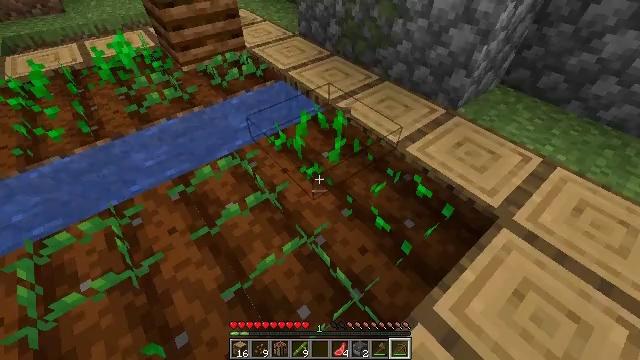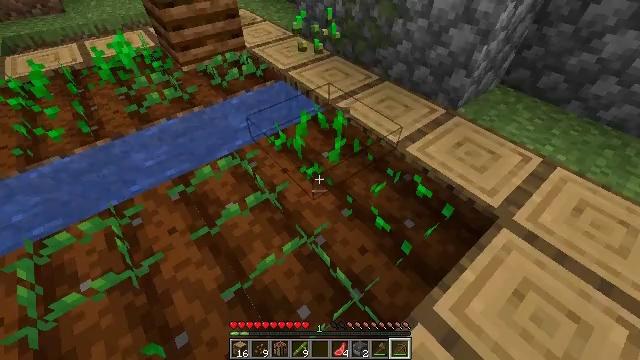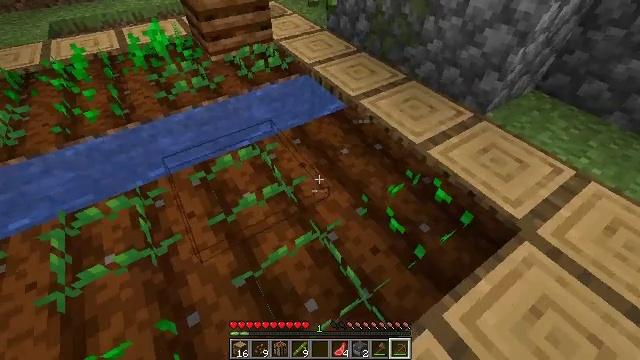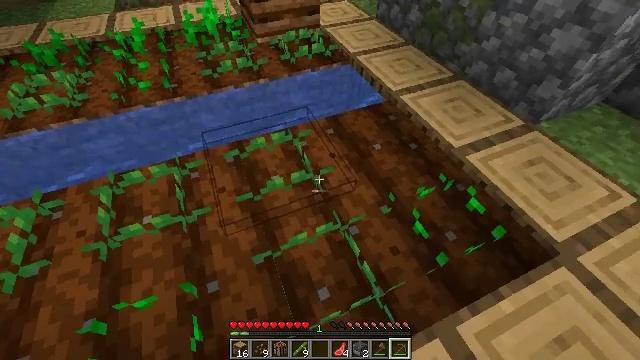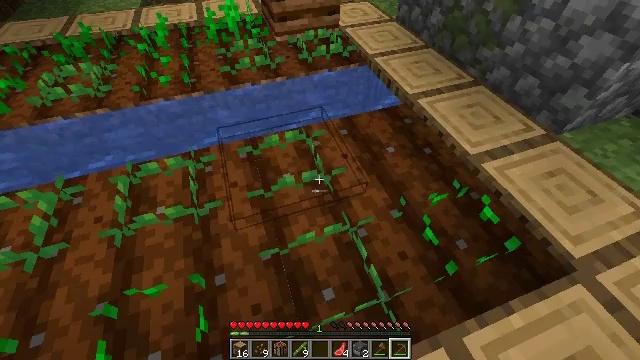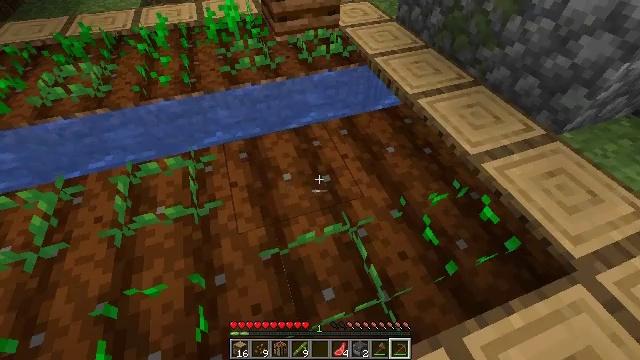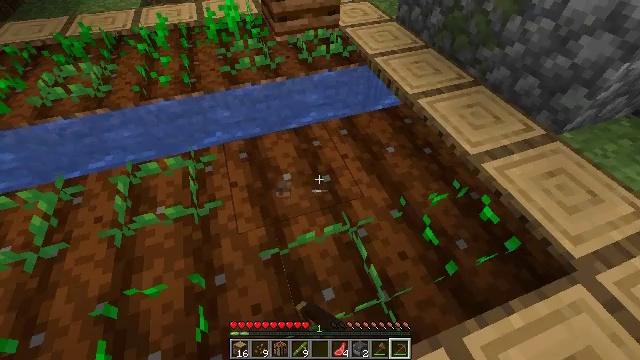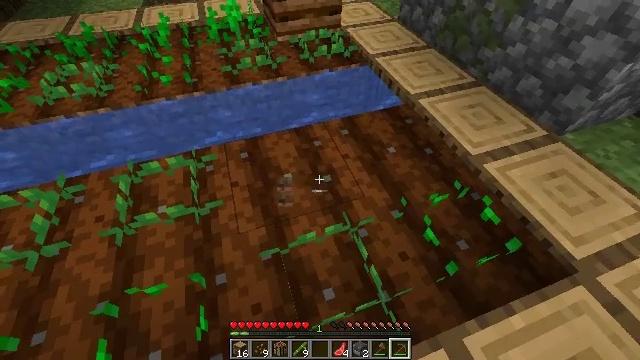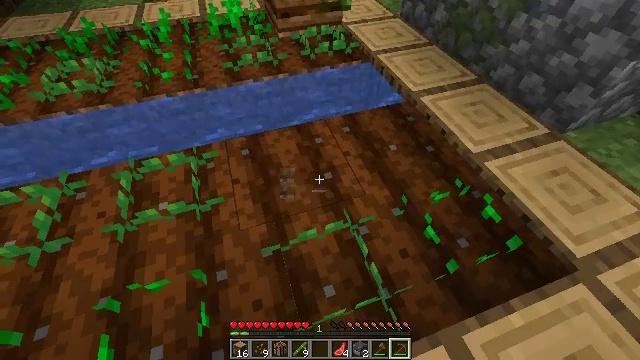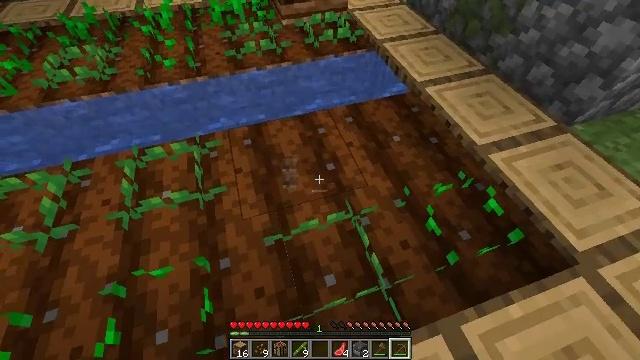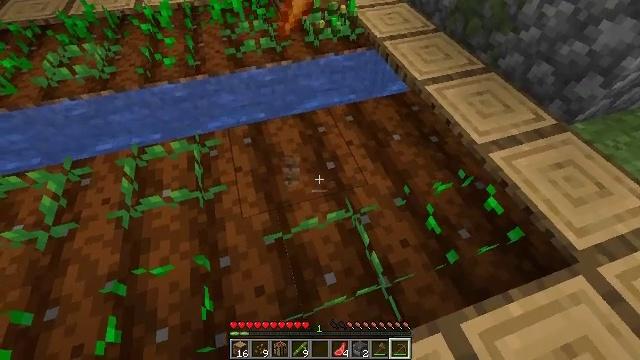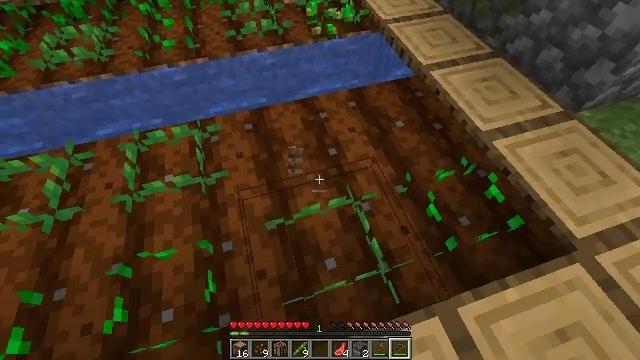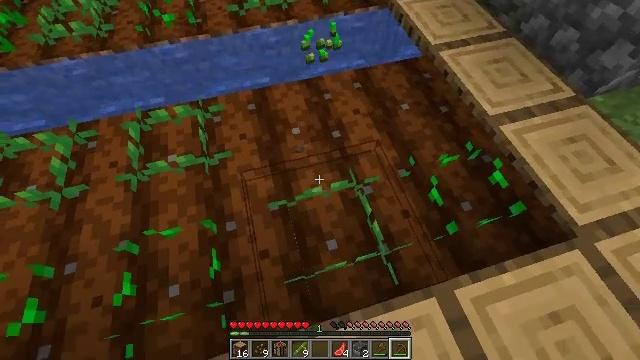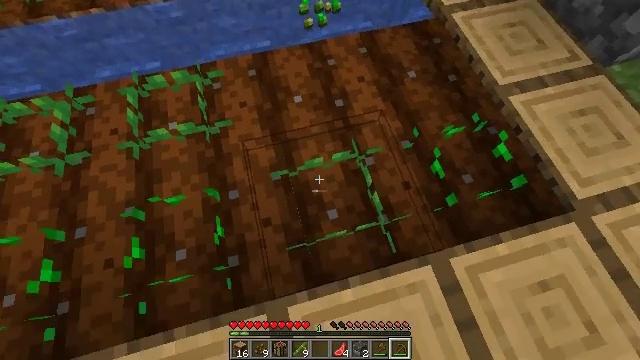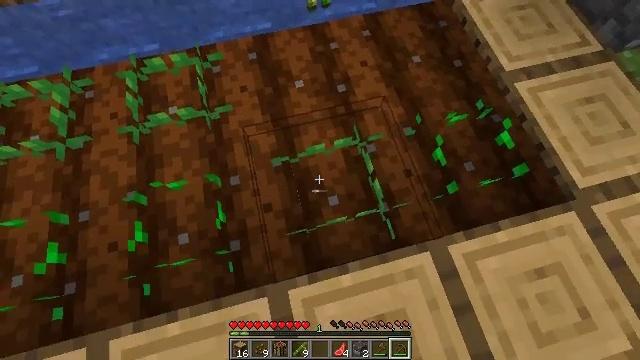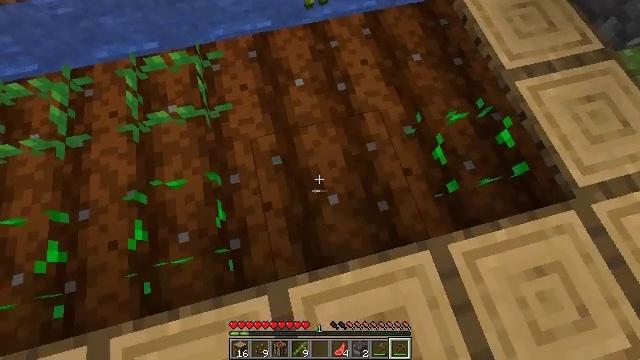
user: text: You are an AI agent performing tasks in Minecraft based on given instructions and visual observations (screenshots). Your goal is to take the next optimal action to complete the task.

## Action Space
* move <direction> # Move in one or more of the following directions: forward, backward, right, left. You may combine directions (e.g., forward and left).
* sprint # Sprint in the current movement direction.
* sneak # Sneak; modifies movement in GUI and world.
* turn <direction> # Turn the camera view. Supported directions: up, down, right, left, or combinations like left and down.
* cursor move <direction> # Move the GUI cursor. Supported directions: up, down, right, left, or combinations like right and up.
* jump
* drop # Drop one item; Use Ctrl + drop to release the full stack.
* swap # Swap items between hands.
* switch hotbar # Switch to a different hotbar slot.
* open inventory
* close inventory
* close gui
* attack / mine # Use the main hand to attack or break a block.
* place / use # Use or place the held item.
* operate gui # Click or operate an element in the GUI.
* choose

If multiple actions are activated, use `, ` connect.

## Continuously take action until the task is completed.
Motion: motion action
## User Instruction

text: Harvest carrots from the farmland.
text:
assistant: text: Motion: no_op
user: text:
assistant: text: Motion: turn left
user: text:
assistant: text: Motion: turn left and down
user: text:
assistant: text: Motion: turn left
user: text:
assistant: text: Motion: attack / mine
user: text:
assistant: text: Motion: attack / mine
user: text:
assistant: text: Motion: attack / mine
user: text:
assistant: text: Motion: no_op
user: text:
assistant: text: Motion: turn down
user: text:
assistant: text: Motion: no_op
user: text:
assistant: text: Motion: turn down
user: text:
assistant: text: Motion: turn left and down
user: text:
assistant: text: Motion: turn down
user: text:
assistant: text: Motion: turn down
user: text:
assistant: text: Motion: attack / mine
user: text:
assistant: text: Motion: attack / mine
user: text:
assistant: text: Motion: turn right and up
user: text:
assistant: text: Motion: move back, turn right and up
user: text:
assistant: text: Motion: move back, turn right and up
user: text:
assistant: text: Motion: no_op